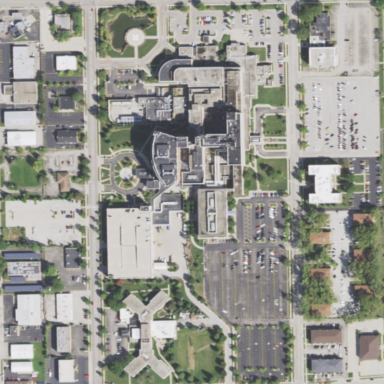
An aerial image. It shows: Hospital providing healthcare services.